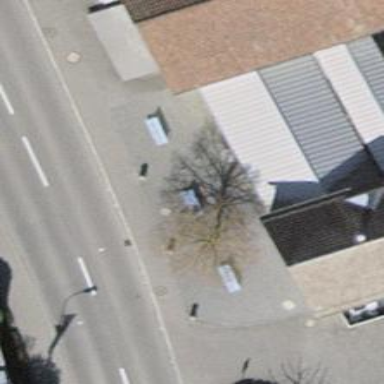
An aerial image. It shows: Blue bench.